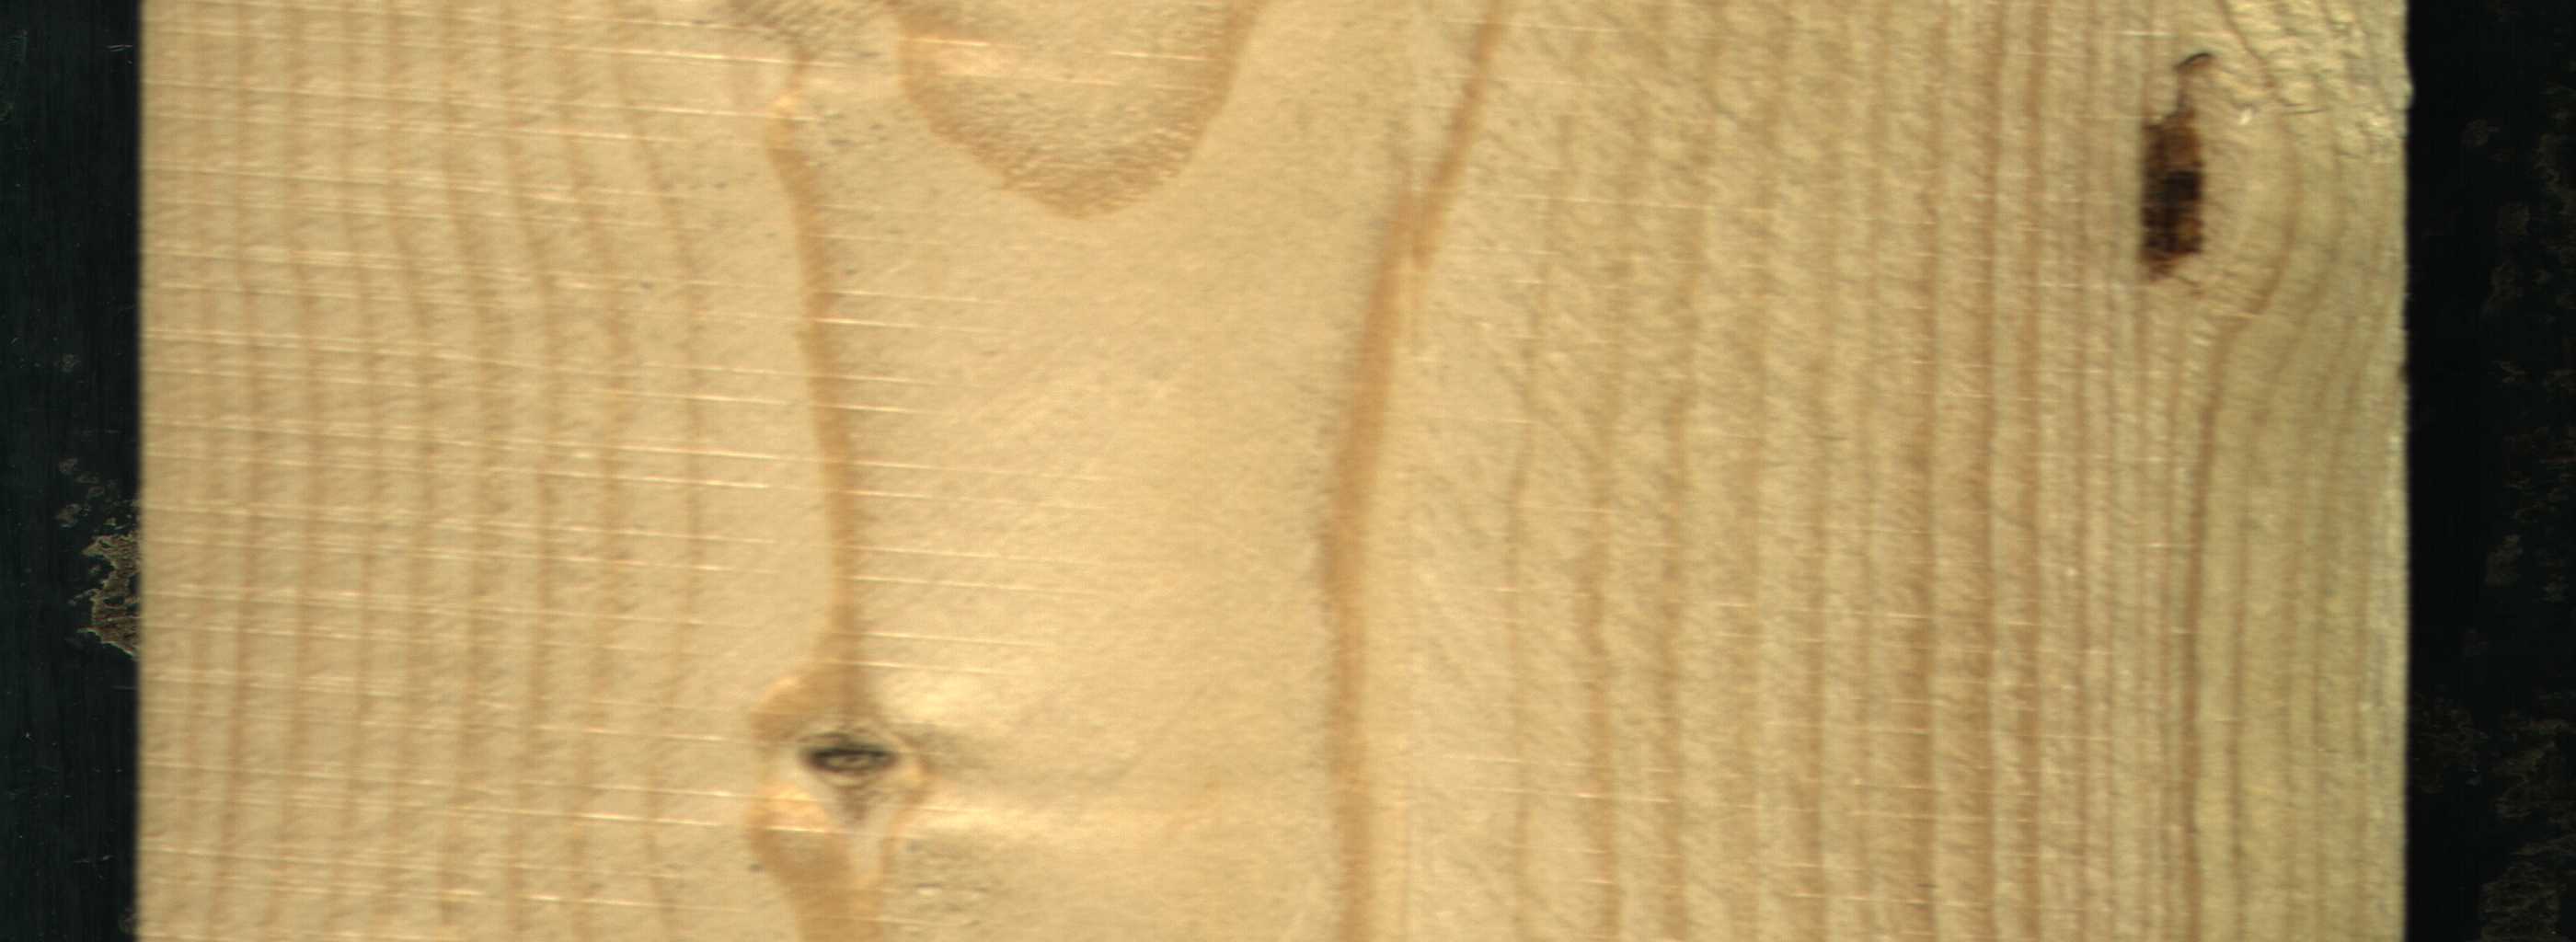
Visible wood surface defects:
resin
Live_Knot